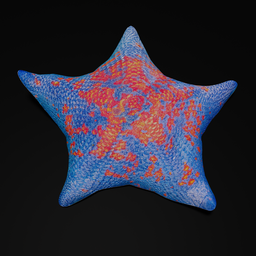
Label: animals